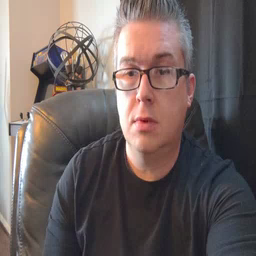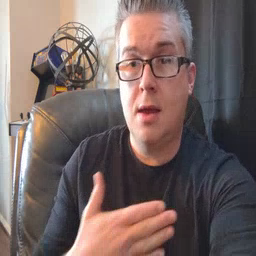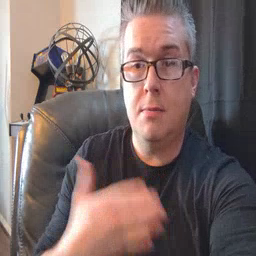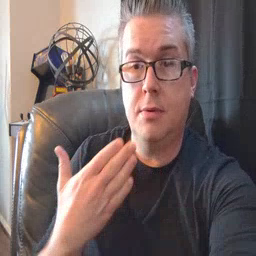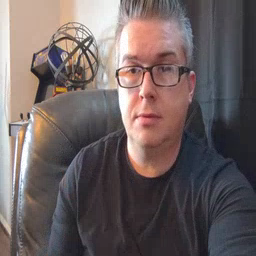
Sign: happy